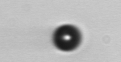
Label: bead